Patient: sex M, age 58
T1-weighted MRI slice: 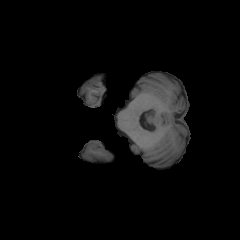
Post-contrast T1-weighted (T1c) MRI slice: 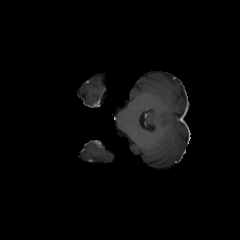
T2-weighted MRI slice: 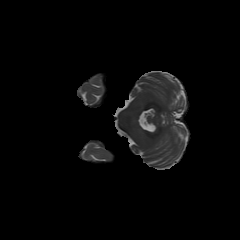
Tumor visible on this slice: no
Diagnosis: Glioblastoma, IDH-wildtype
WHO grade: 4